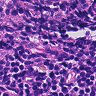
Metastatic tissue present: no